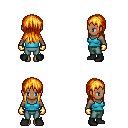
a pixel art fantasy rpg character, female body template, human, dark skin, teal pirate shirt, teal pants, light blonde unkempt hairstyle, gold gloves, black shoes, four views (front, back, left, right), 2x2 character sprite sheet, small pixel art, hard edges, no anti-aliasing